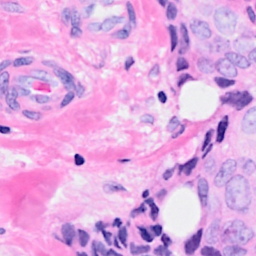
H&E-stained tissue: Breast